Interaction volume radius: 10 \u00c5
Interaction volume height: 25 \u00c5
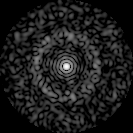
Disorder parameter: 0.8535